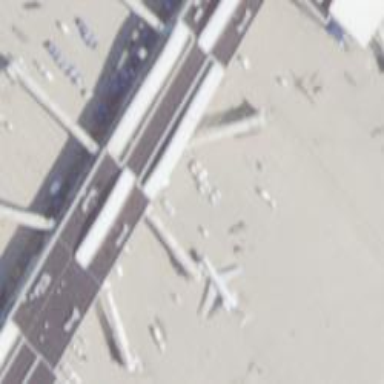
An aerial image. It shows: Airport gate.